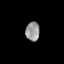
Tissue: lung
Cell type: T cells
Senescence score: 0.2348
Nuclear area (px): 261
Mean DAPI intensity: 150.678